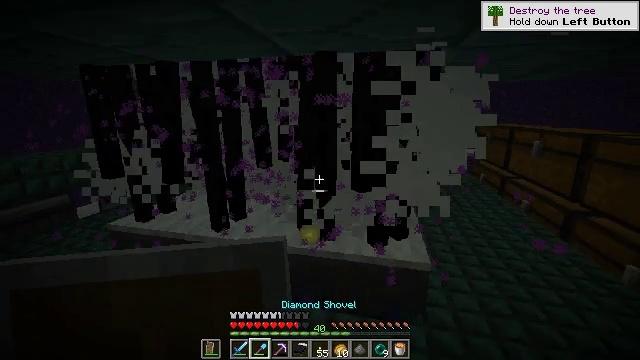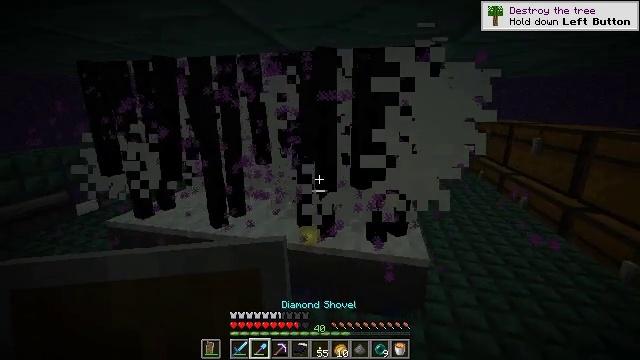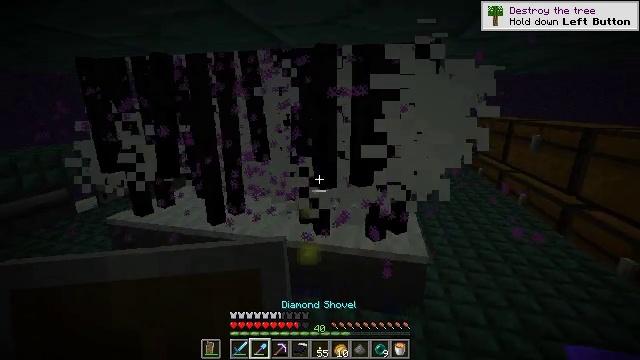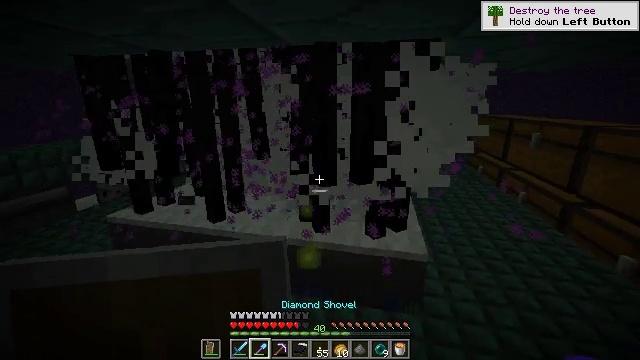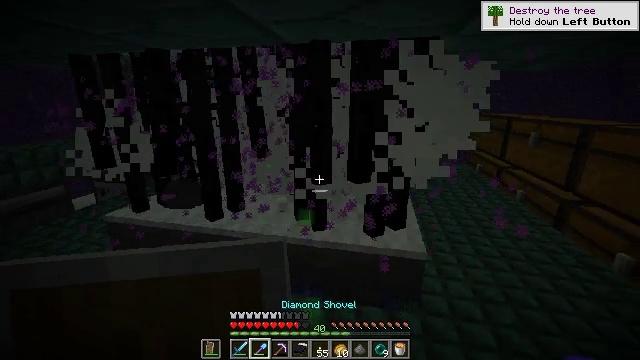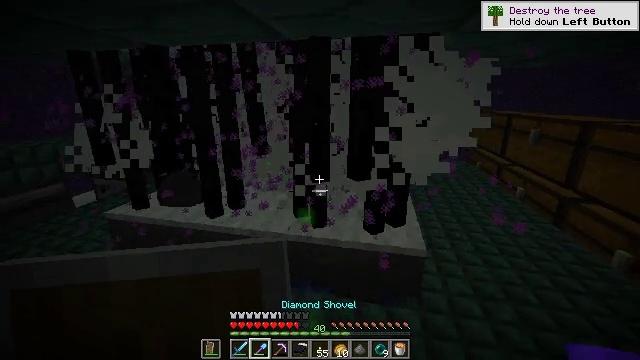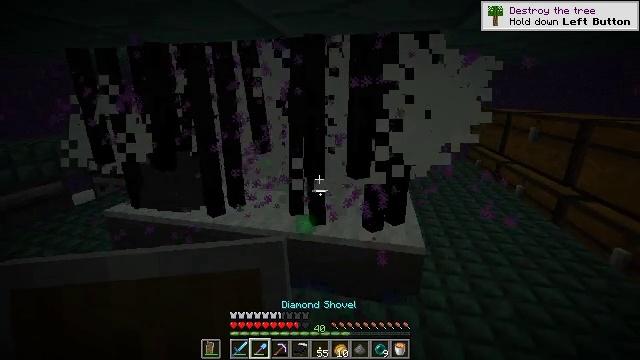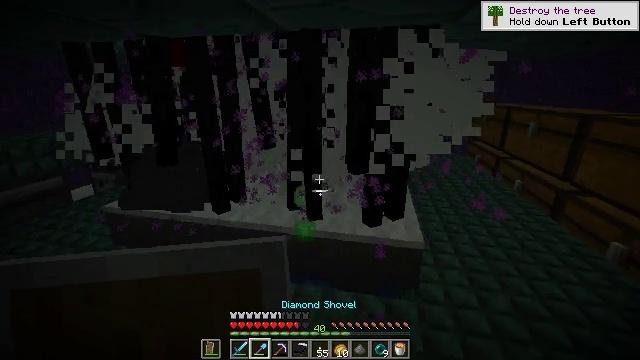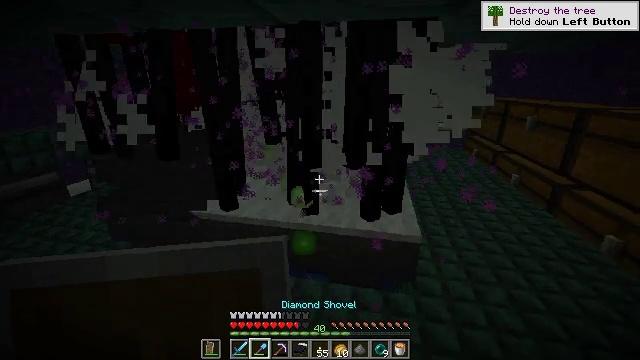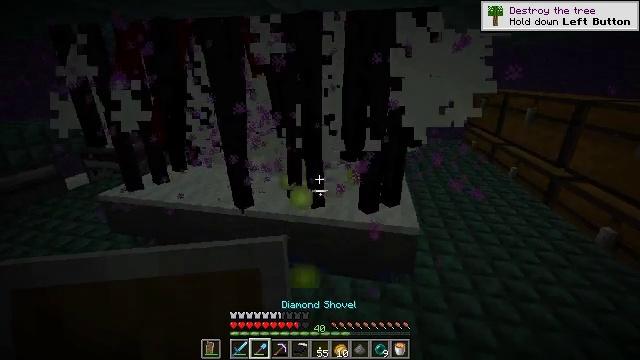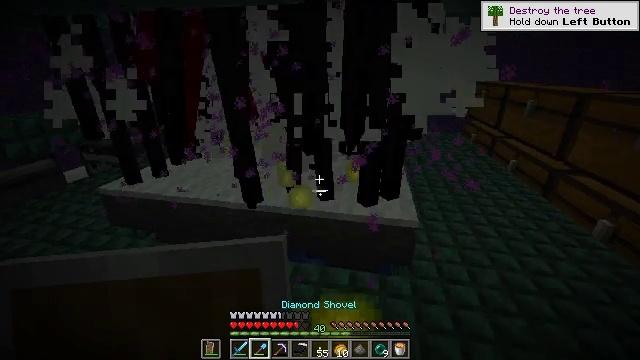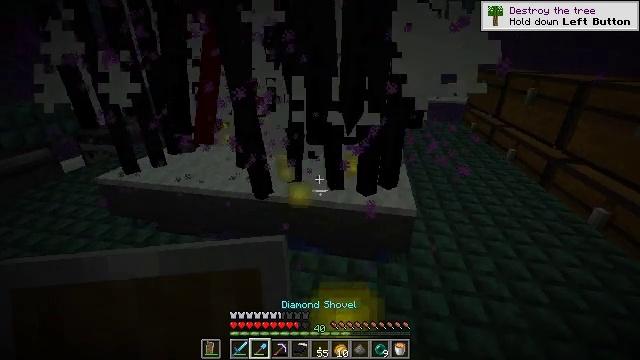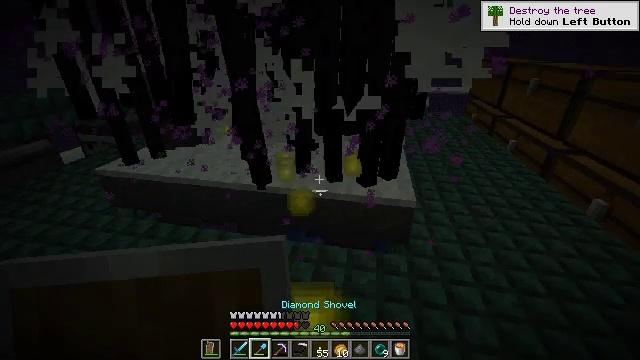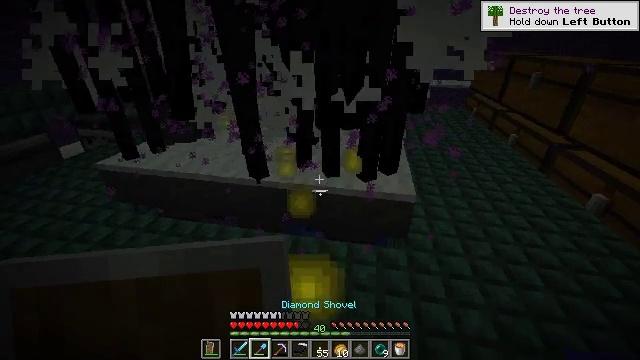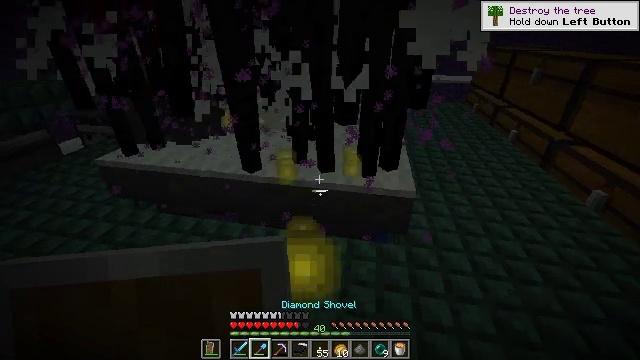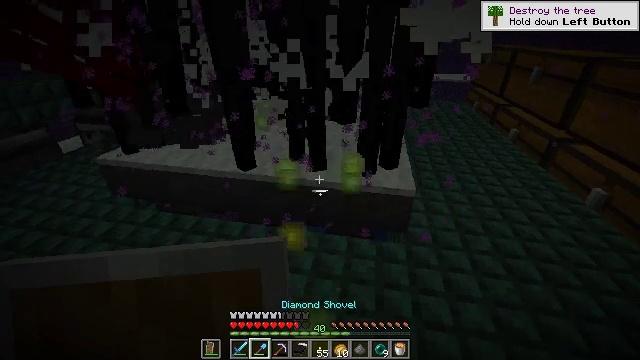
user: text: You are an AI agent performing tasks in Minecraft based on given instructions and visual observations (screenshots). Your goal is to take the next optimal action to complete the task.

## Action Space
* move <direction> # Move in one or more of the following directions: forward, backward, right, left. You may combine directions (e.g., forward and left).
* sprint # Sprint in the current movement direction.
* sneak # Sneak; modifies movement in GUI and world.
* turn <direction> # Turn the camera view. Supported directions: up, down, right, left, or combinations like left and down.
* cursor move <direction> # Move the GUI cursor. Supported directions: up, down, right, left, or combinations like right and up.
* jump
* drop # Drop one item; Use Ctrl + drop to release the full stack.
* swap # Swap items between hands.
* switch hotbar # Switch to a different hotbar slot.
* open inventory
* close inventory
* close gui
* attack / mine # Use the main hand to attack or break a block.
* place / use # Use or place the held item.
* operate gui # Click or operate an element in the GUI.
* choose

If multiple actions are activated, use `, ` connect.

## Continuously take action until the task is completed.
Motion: motion action
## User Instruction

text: Combat the enderman.
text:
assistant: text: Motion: no_op
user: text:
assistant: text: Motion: no_op
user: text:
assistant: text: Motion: no_op
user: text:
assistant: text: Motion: no_op
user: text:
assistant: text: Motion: no_op
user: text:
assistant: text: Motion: no_op
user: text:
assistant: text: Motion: turn down
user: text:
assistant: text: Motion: turn down
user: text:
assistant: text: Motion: turn down
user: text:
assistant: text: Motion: turn down
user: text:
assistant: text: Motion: turn down
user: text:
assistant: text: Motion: turn down
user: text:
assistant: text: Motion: turn down
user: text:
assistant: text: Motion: no_op
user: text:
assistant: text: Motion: no_op
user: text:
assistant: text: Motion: no_op
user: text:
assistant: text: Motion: no_op
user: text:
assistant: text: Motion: no_op
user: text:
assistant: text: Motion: no_op
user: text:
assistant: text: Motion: no_op
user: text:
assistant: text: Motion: no_op
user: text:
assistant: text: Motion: no_op
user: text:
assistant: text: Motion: no_op
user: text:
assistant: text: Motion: no_op
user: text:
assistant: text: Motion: no_op
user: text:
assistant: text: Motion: no_op
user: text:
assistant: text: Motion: no_op
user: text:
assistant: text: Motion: no_op
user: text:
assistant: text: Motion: no_op
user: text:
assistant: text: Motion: no_op